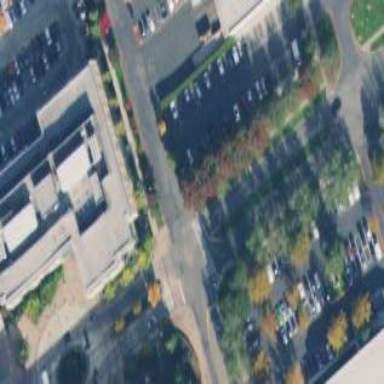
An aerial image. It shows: Office building.